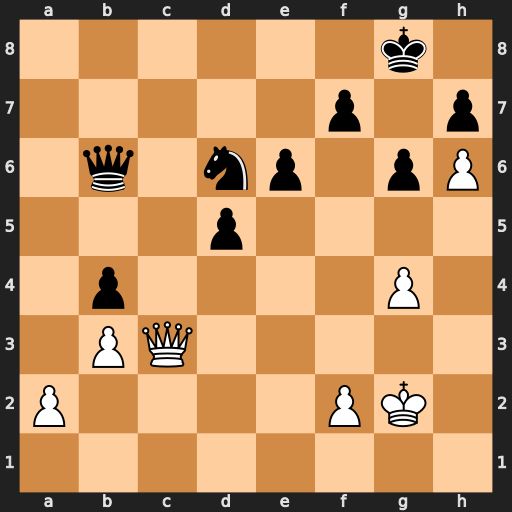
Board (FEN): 6k1/5p1p/1q1np1pP/3p4/1p4P1/1PQ5/P4PK1/8
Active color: w
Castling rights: -
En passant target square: -
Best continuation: Qg7#